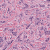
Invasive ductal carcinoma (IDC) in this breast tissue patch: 1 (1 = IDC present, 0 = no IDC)